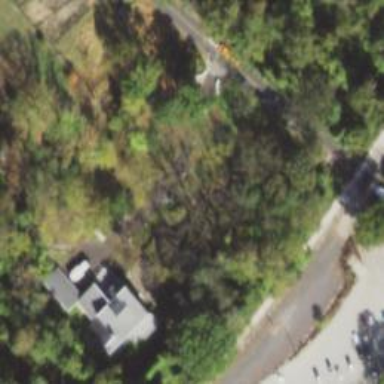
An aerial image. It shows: Culvert tunnel.